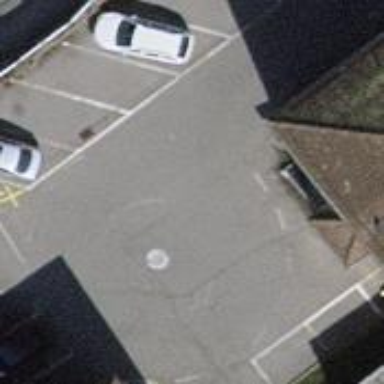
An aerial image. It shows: Parking aisle designated as service road.